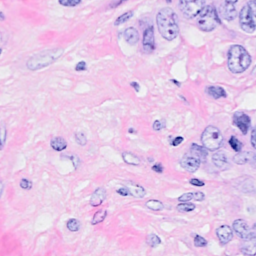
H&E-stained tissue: Breast